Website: apple
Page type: store-pickup
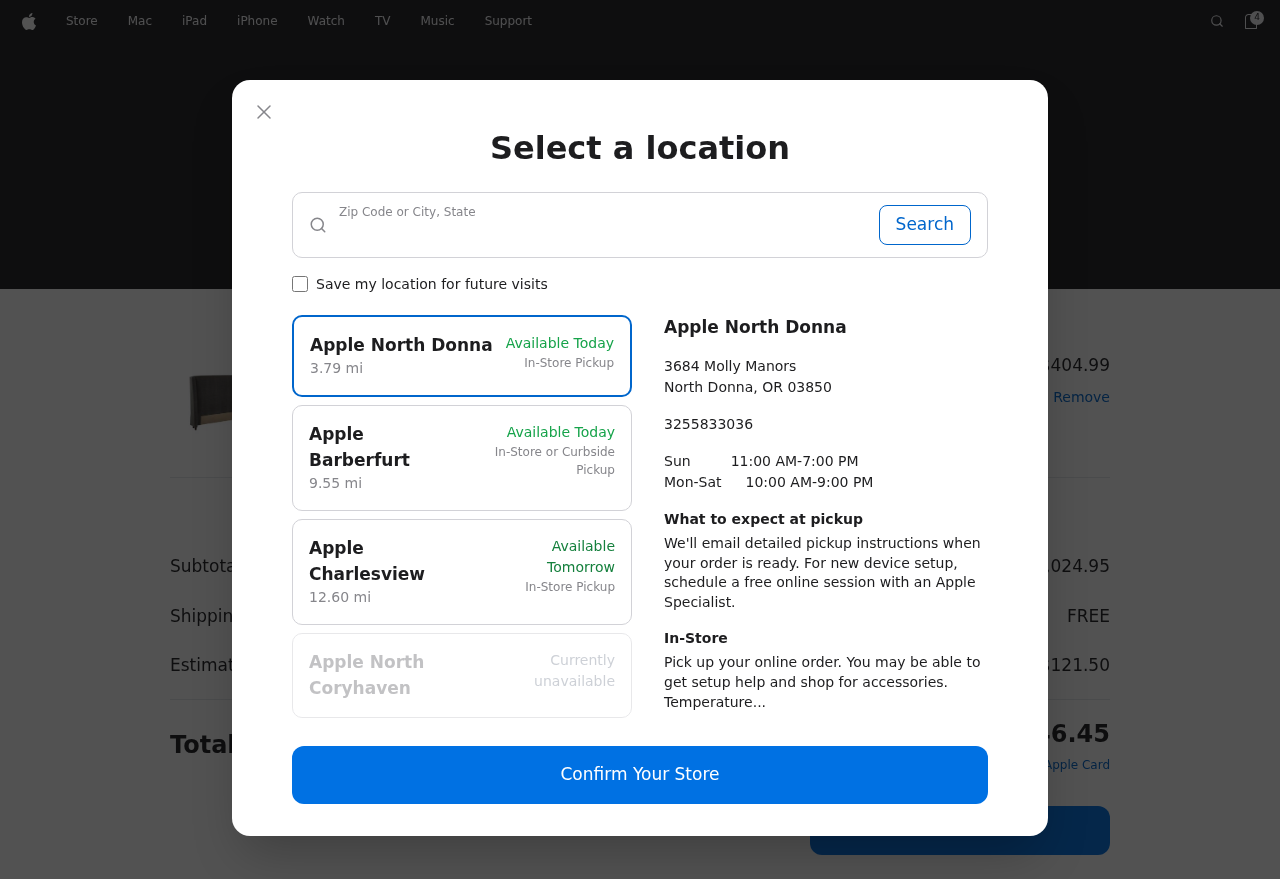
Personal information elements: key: PII_CITY_STATE
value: Andersonberg, OR
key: PII_LOCATION1_CITY
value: Apple North Donna
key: PII_LOCATION1_CITY_STATE_ZIP
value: North Donna, OR 03850
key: PII_LOCATION1_STREET
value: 3684 Molly Manors
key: PII_LOCATION2_CITY
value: Apple Barberfurt
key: PII_LOCATION3_CITY
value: Apple Charlesview
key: PII_LOCATION4_CITY
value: Apple North Coryhaven
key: PII_PHONE
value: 3255833036
Product elements: key: PRODUCT1_NAME
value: Stone & Beam Glenwilde Full Headboard, 69"W, Charcoal
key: PRODUCT1_PRICE
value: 404.99
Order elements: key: ORDER_NUM_ITEMS
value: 4
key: ORDER_TOTAL
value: $2,146.45
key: ORDER_SUBTOTAL
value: $2,024.95
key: ORDER_SHIPPING_COST
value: FREE
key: ORDER_TAX
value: $121.50
Search elements: key: SEARCH_CITY_STATE
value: Andersonberg, OR